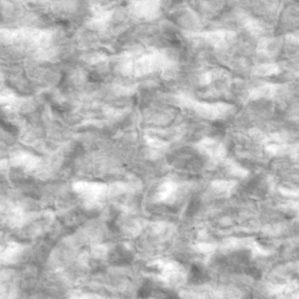
Label: non_frost